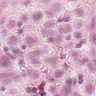
Metastatic tissue present: yes